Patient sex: F
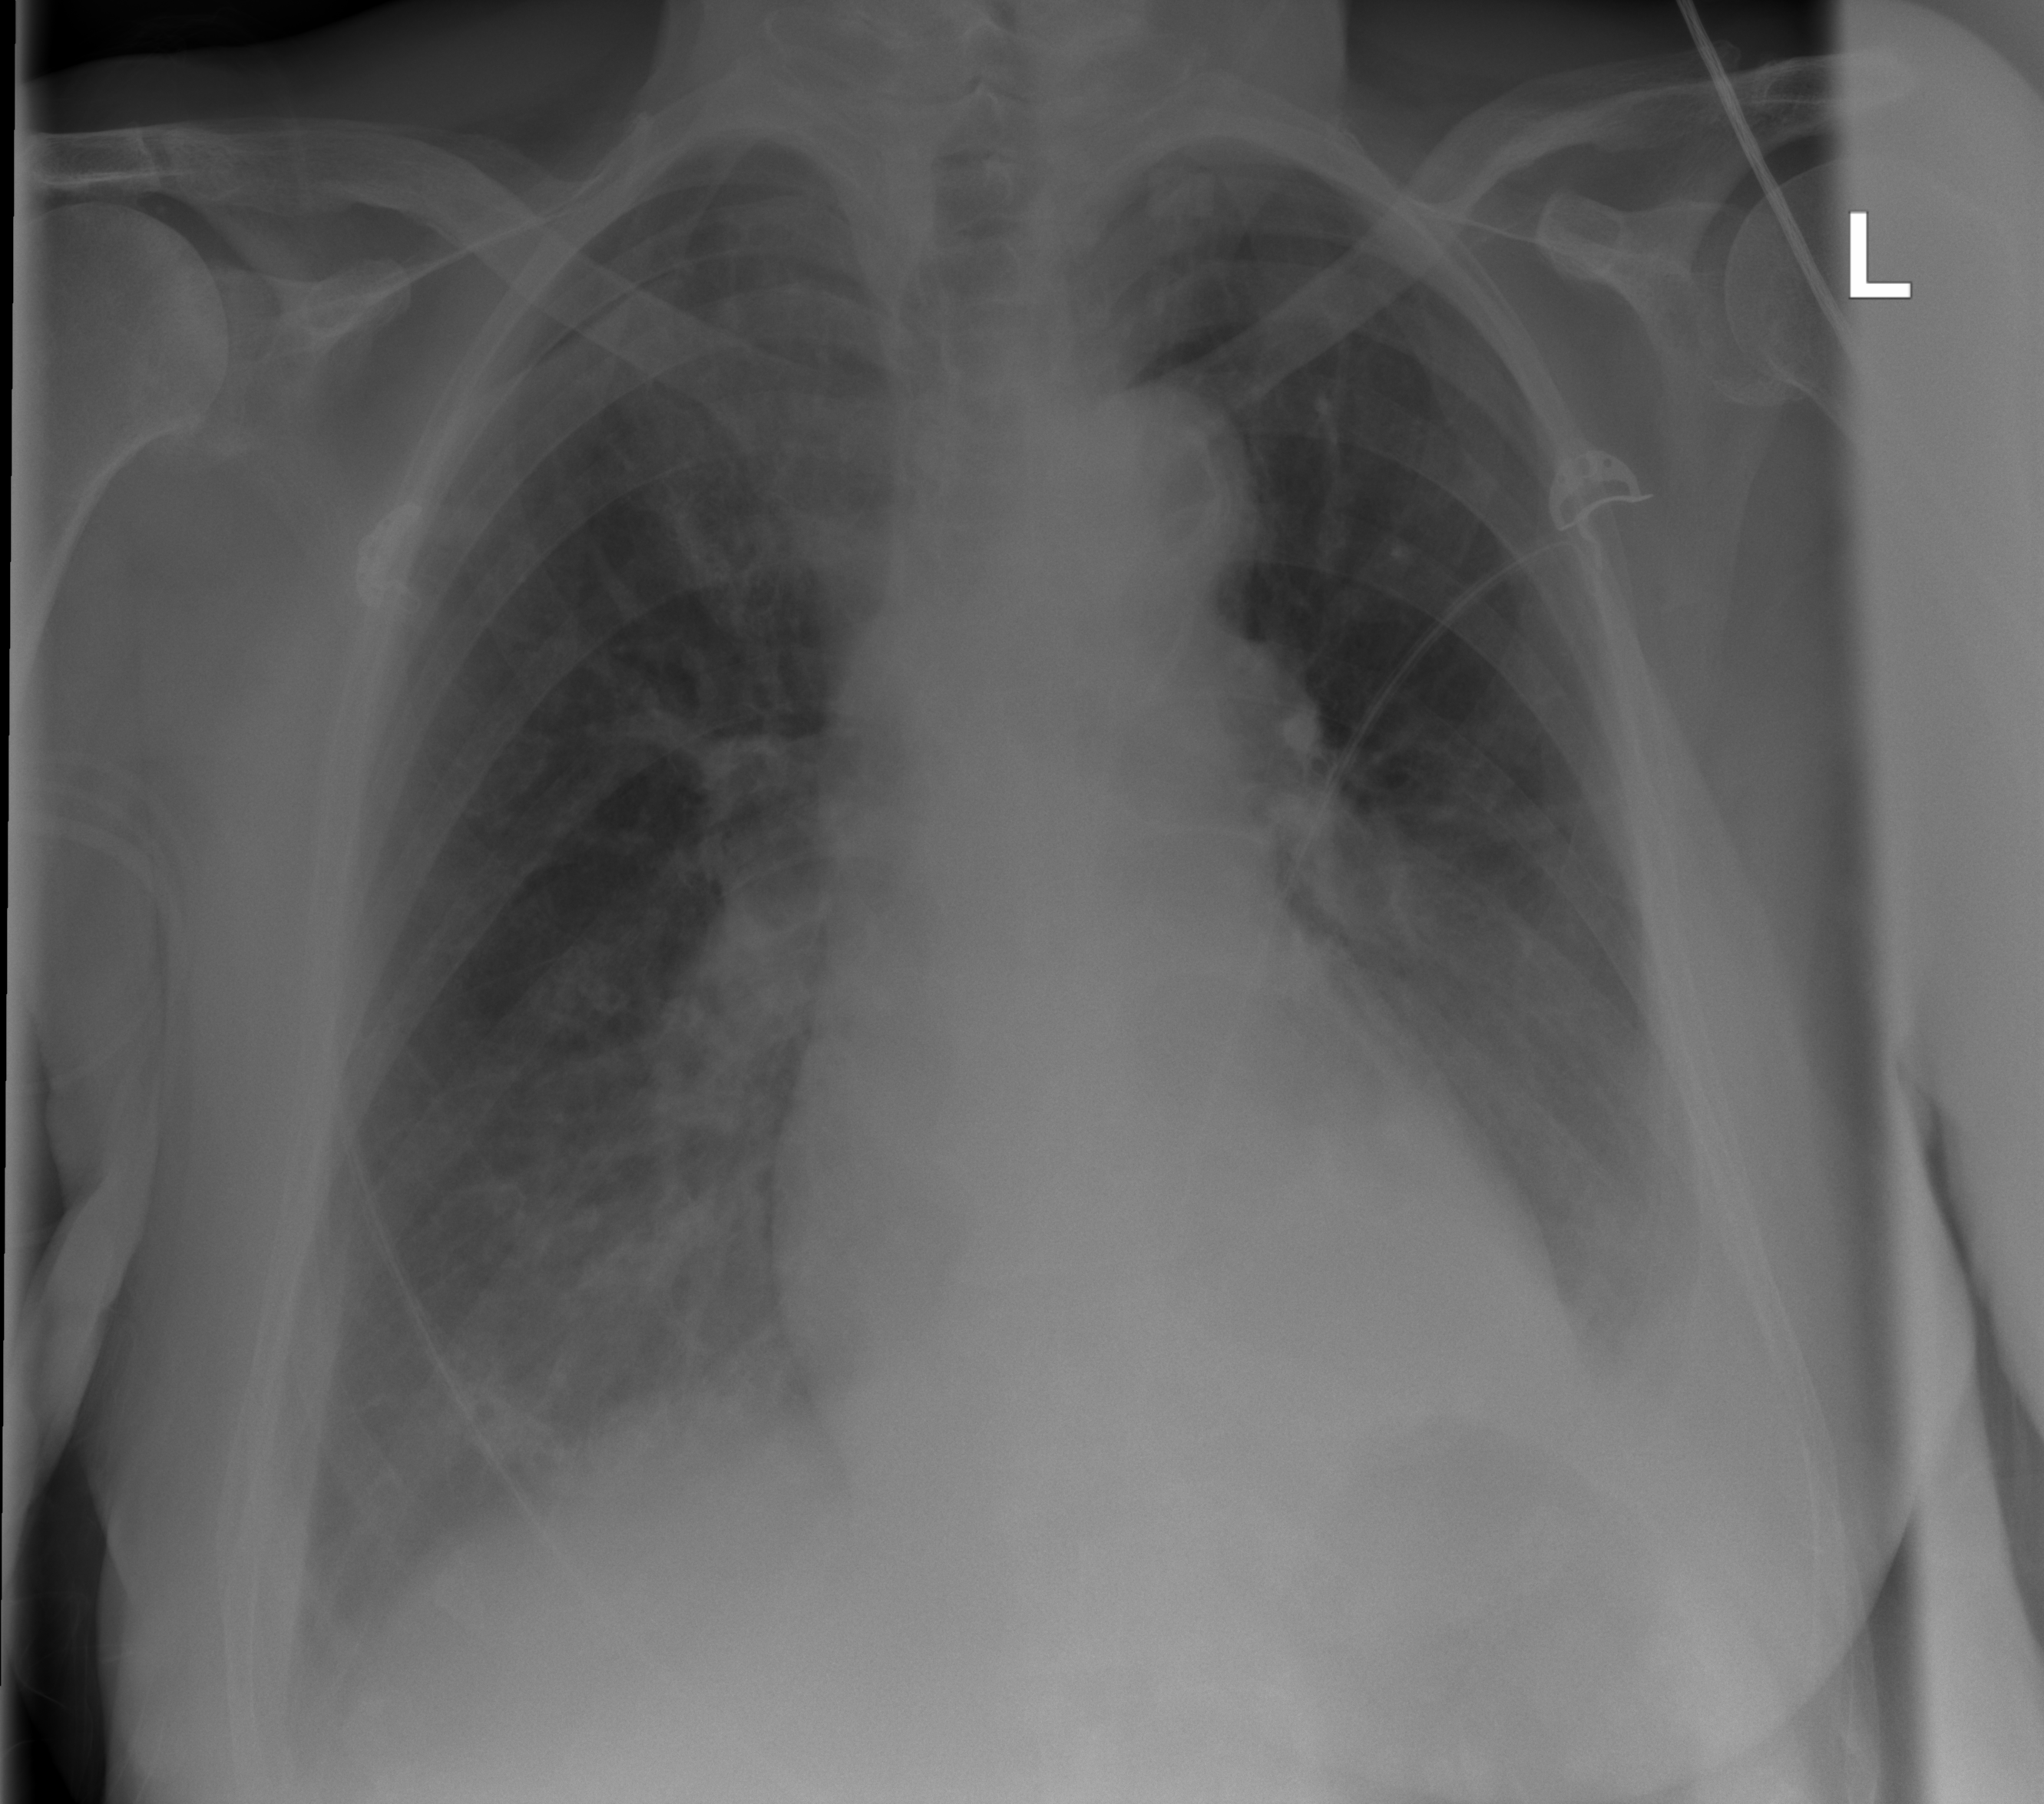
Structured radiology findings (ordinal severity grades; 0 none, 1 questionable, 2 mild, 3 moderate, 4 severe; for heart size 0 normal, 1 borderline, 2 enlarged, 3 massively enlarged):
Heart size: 0
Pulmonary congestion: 0
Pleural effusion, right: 2
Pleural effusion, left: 2
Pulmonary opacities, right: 1
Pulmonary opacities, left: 0
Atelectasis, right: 2
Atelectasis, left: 2